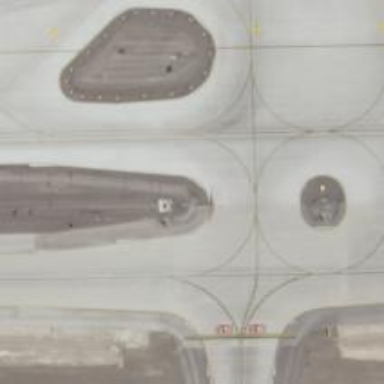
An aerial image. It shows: View of taxiway at the airport.